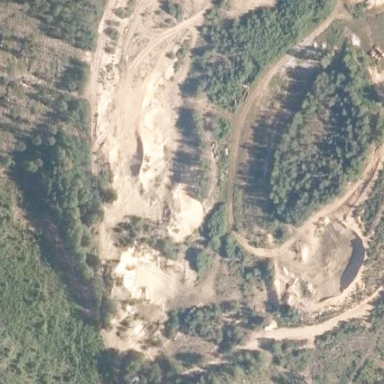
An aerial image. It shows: Quarry area.